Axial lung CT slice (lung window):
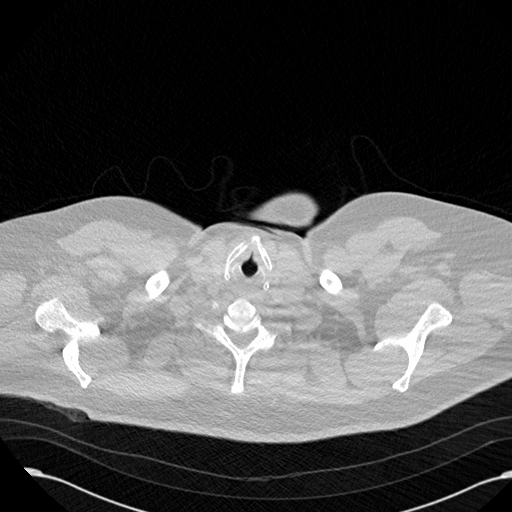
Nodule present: no